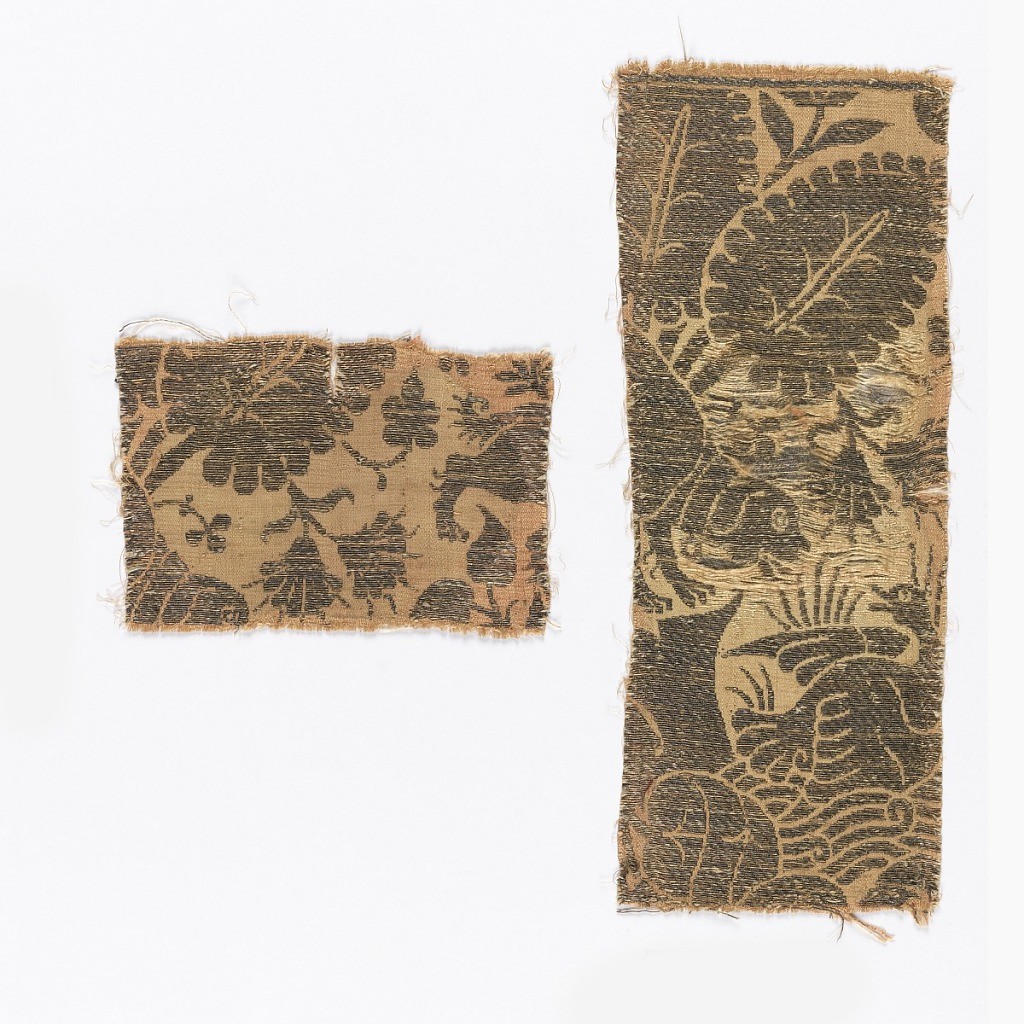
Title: Fragment
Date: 15th century
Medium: silk, metal wrapped linen Technique: woven
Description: Large leaves and swan in coral and silver.